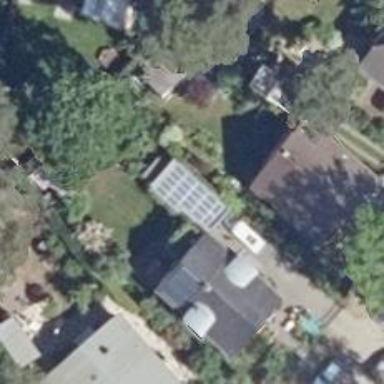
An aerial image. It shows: Solar power generator utilizing photovoltaic technology with solar photovoltaic panels.